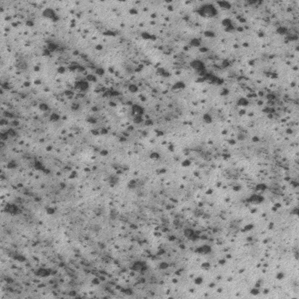
Label: frost